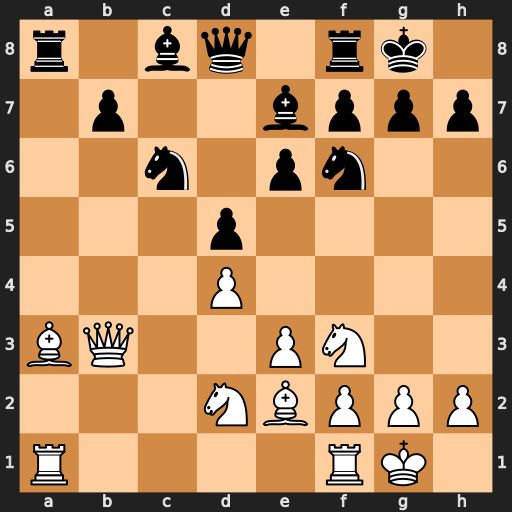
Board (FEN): r1bq1rk1/1p2bppp/2n1pn2/3p4/3P4/BQ2PN2/3NBPPP/R4RK1
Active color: w
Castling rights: -
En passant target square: -
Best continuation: Bxe7 Rxa1 Bxd8